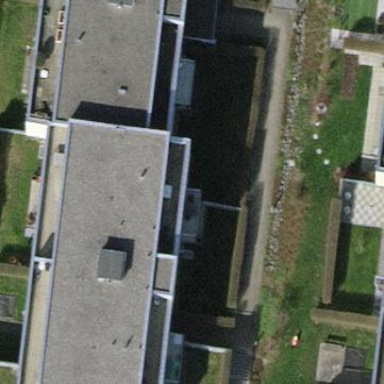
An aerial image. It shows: Building with apartments and flat roof.